Field crop: maize
Growth stage: 2
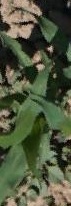
Species: maize